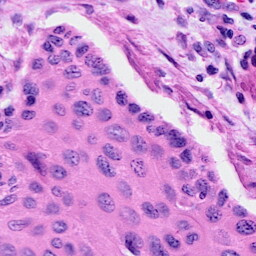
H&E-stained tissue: Cervix